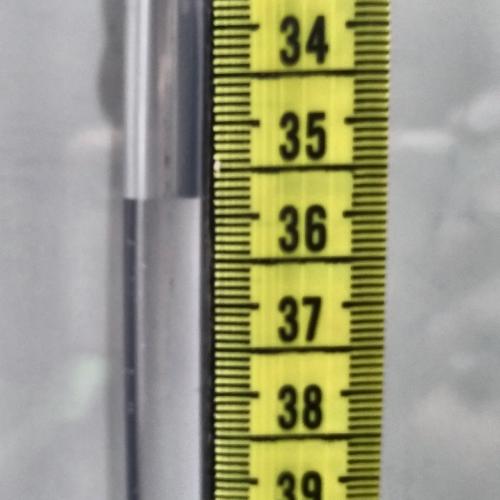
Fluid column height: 35.8 cm